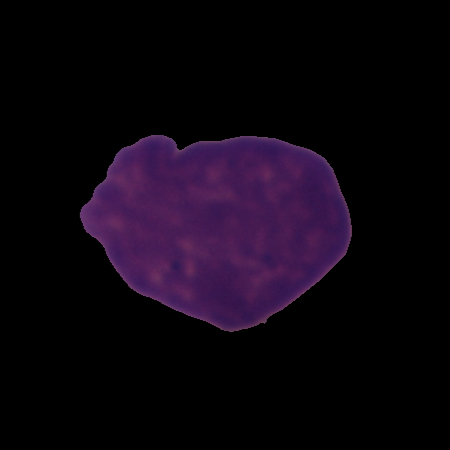
Label: cancer